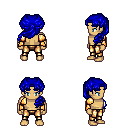
a pixel art fantasy rpg character, male body template, human, tanned skin, gold arm armor, gold greaves, blue princess hairstyle, four views (front, back, left, right), 2x2 character sprite sheet, small pixel art, hard edges, no anti-aliasing